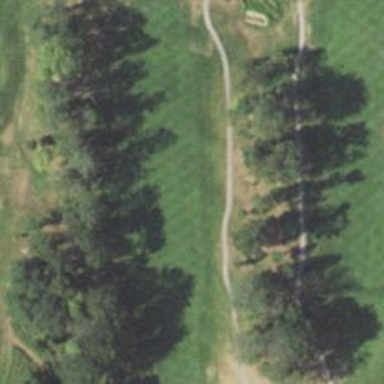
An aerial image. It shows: Golf hole.